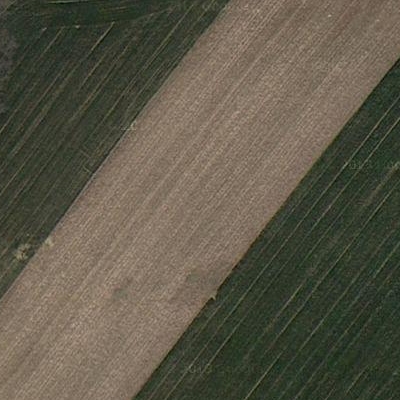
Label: bField